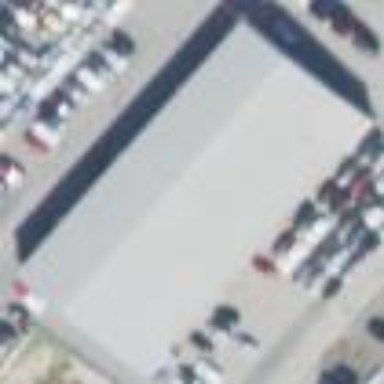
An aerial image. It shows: Building that houses car shop.